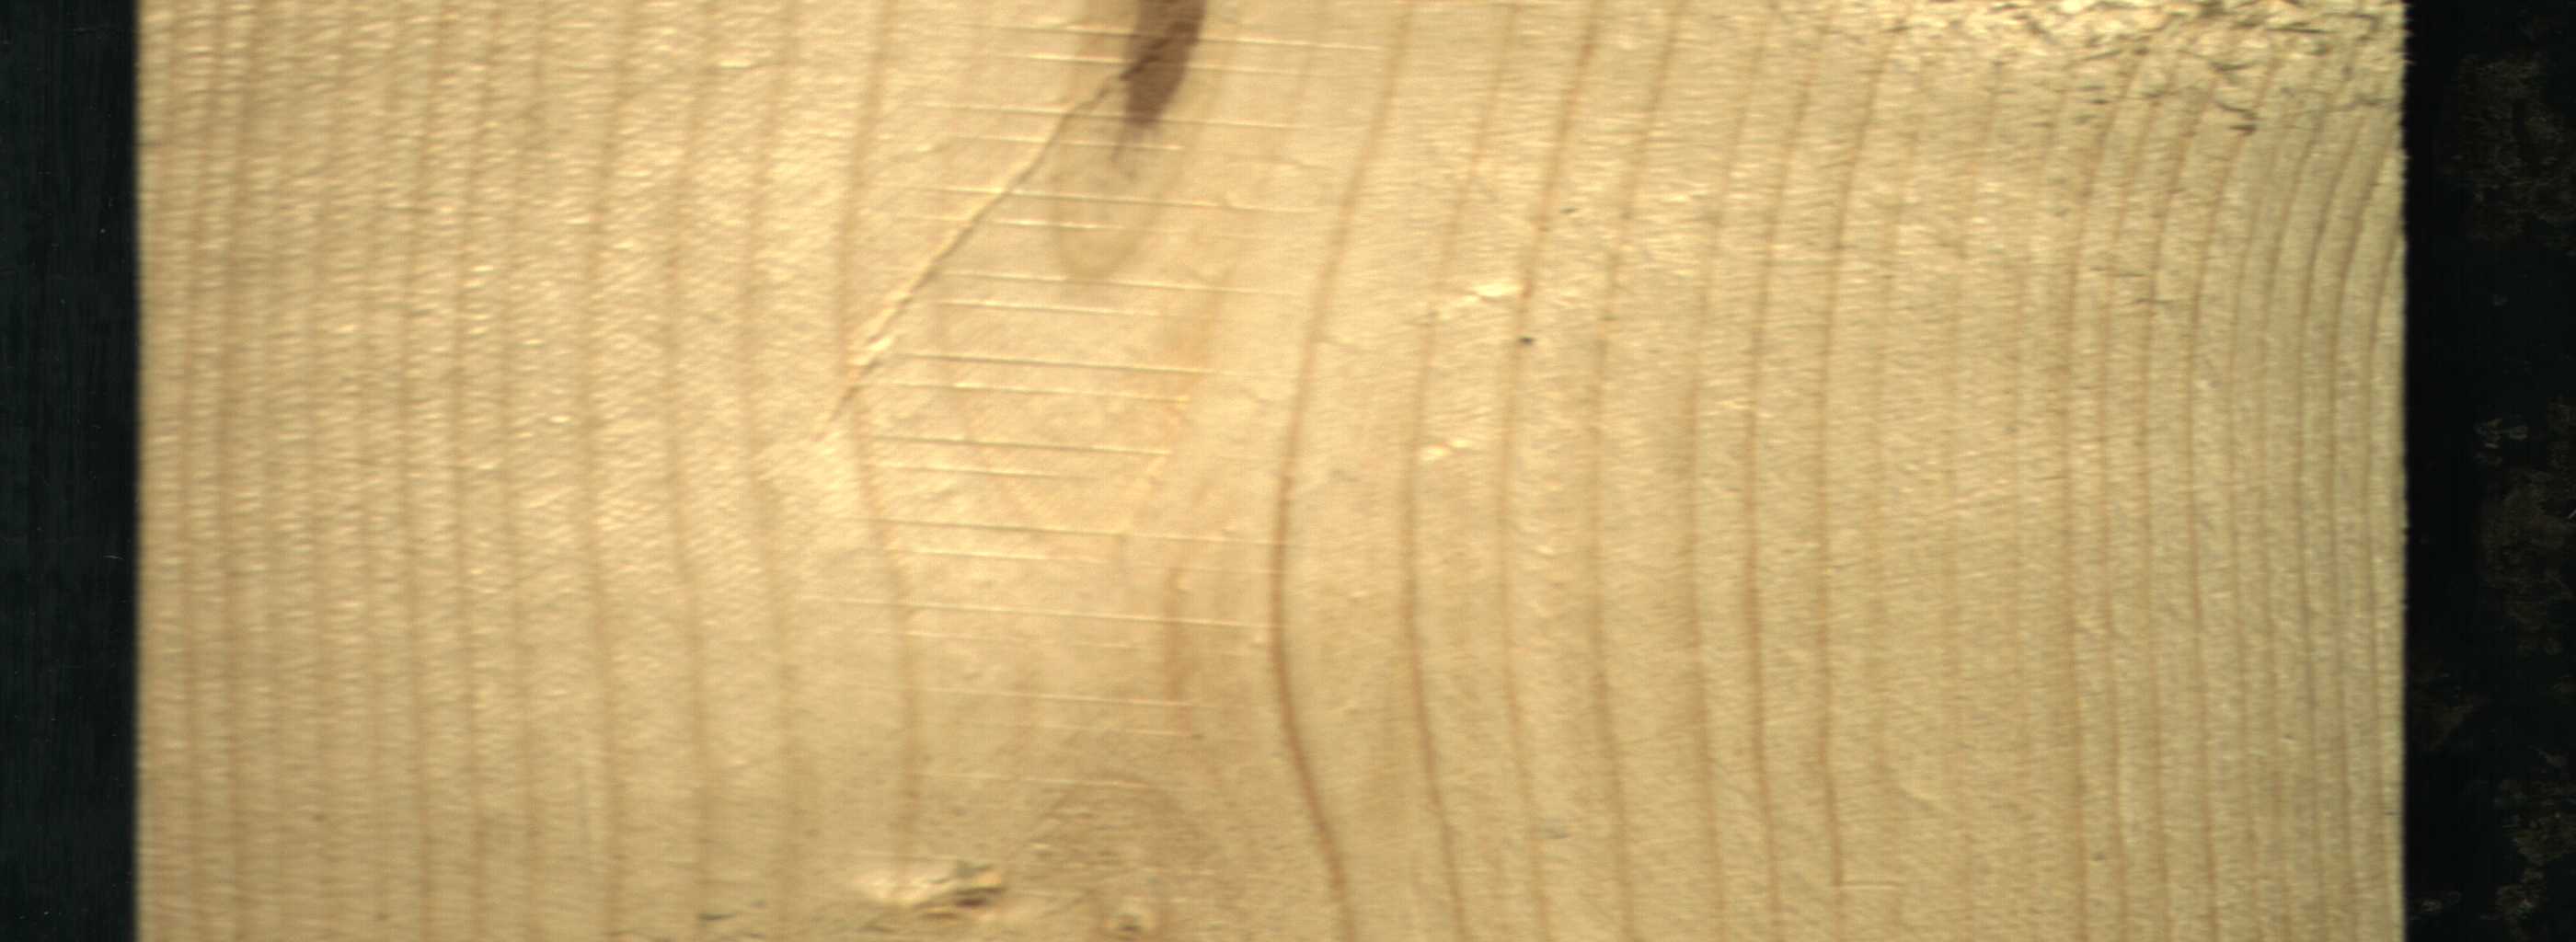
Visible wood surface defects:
Quartzity